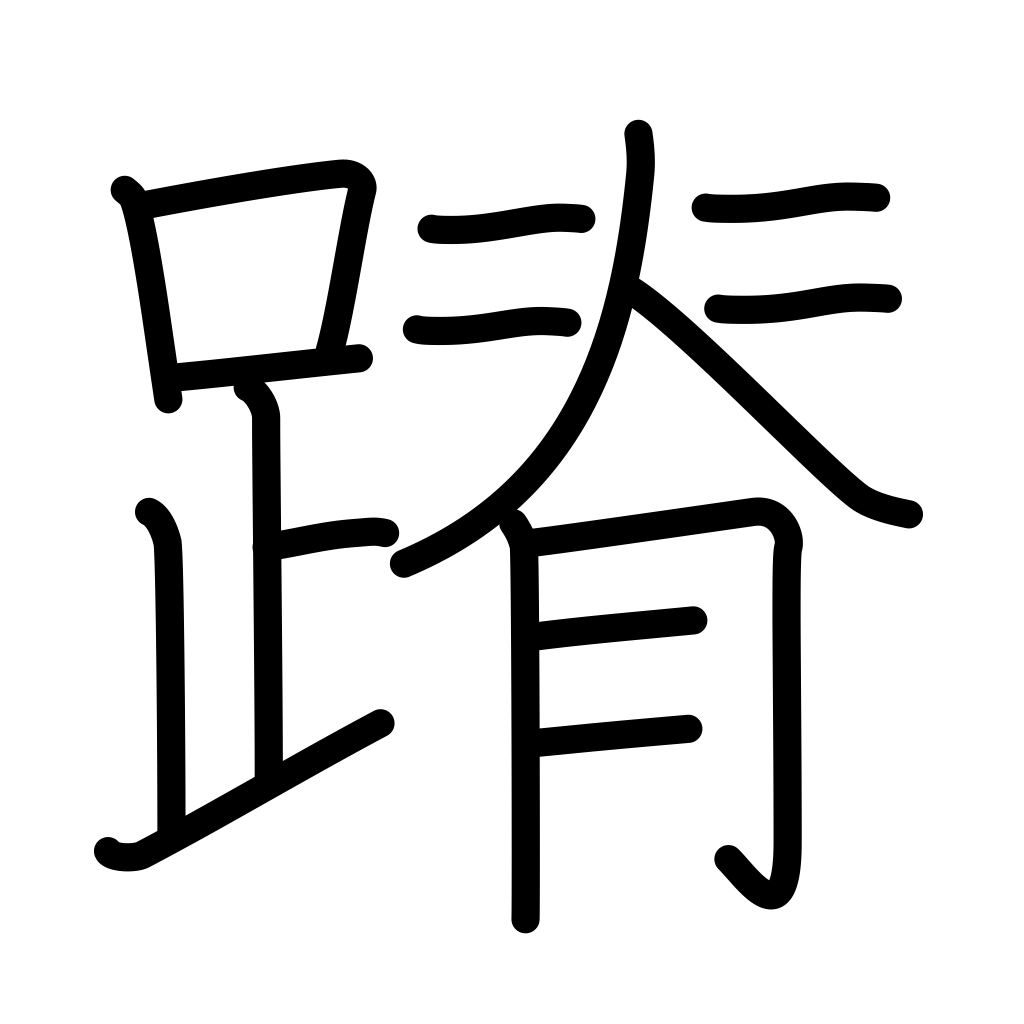
Meaning: stealthy footsteps